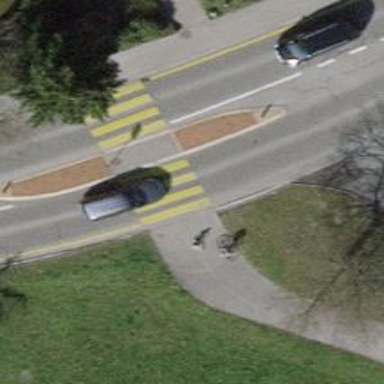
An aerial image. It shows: Zebra crossing on the road.